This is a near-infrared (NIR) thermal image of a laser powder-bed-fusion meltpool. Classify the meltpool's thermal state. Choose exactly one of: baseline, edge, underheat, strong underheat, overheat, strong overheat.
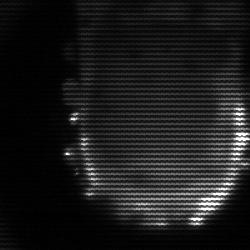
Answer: baseline